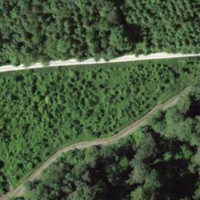
EUNIS habitat code: 41
Species observed at this site:
Sambucus racemosa